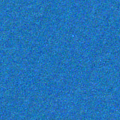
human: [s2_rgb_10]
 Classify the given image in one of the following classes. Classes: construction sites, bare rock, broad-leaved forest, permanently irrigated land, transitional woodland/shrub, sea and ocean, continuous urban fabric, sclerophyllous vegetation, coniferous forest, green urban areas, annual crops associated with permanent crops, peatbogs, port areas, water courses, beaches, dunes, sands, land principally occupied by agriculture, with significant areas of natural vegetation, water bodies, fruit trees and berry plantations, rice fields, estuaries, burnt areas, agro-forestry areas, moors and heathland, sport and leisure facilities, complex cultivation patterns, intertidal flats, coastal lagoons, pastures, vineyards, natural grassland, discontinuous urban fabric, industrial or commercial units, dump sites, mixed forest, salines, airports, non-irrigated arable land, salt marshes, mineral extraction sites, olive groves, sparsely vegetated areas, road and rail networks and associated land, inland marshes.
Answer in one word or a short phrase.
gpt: sea and ocean